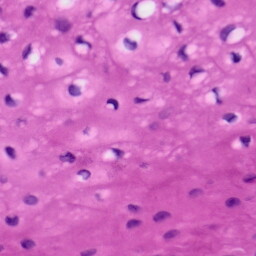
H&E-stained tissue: Tonsil